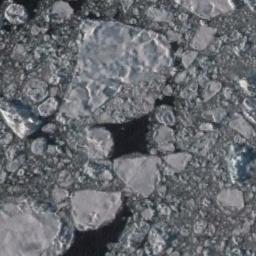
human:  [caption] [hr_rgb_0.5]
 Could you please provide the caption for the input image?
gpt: There are sea ice of different shapes and sizes .

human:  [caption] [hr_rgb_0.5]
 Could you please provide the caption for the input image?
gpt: A lot of sea ice of different sizes and thickness gathers together and the color of the seawater is deep blue .

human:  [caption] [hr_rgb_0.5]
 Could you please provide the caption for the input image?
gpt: There are many ice on the deep green sea .

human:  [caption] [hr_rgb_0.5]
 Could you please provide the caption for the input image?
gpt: Countless ice cubes of various sizes are tightly connected into a large piece floating on the deep blue sea and covering the sea .

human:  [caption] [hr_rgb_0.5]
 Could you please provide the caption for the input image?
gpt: There are many sea ice linked into sheets .